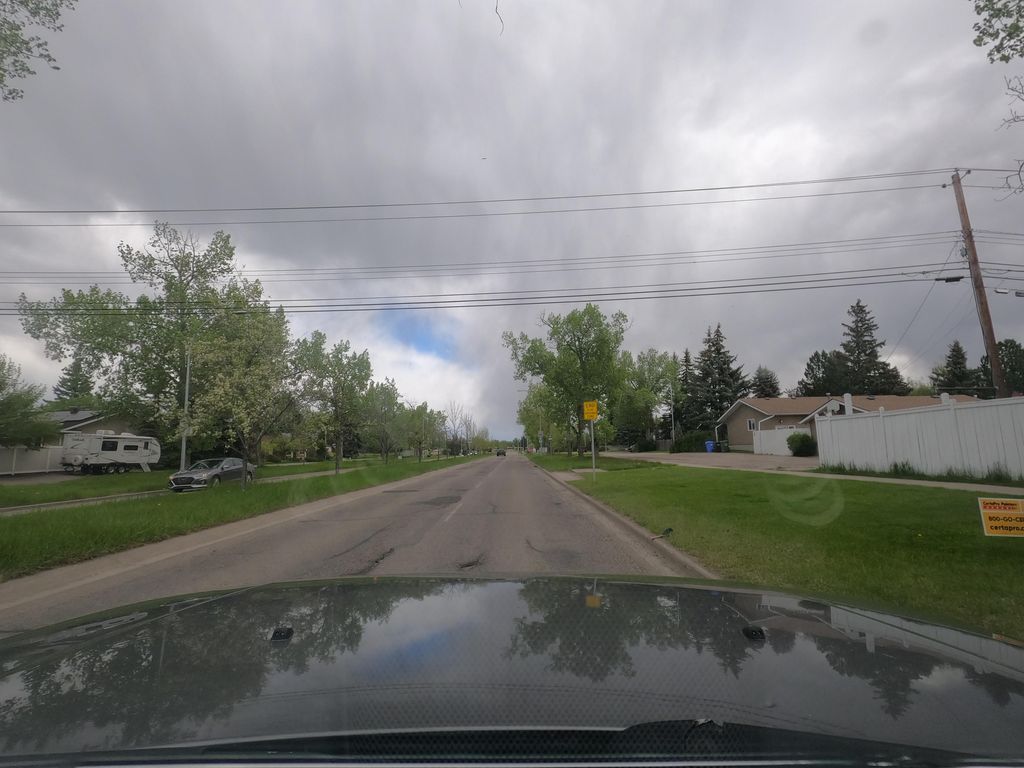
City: calgary